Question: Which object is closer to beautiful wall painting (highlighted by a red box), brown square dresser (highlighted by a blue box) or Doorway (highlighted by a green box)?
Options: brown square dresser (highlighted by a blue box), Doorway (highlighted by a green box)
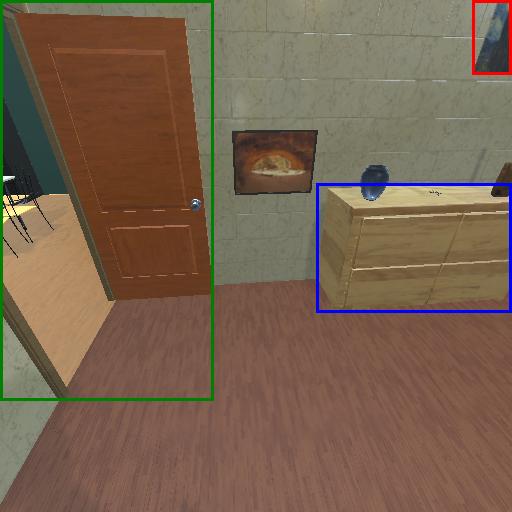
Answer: brown square dresser (highlighted by a blue box)